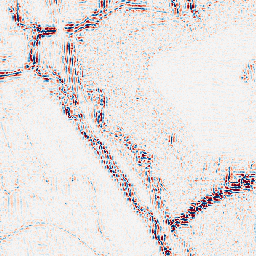
Category: wavelet
Decomposition family: wavelet_reverse_biorthogonal
Decomposition parameters: wavelet: rbio4.4
level: 2
Upsampling method: quintic
Upsampling parameters: scale: 4
Upsampling scale: 4